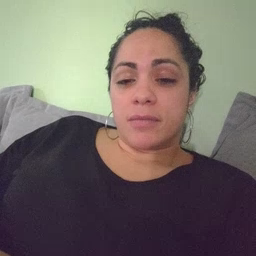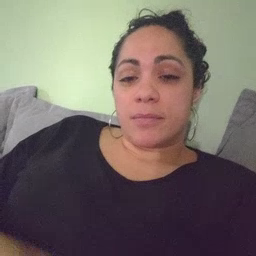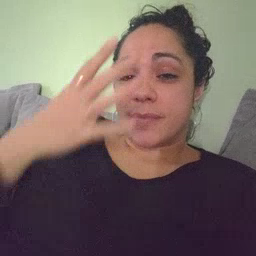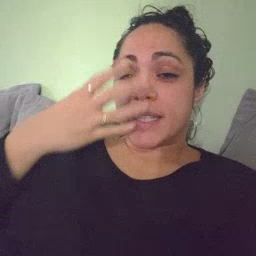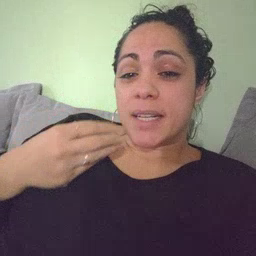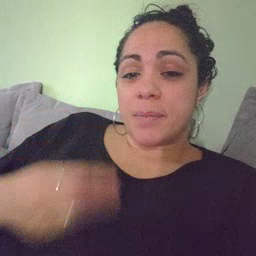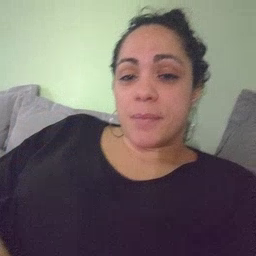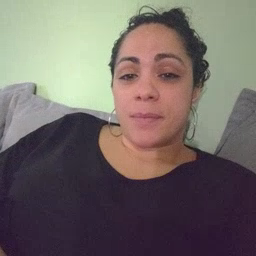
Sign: sleep